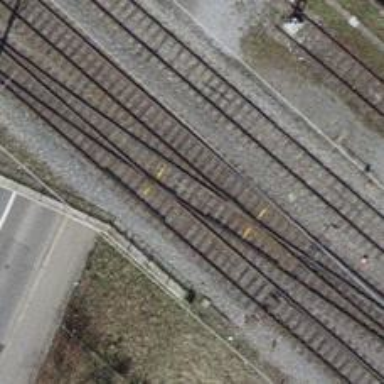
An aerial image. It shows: Railway with electrified contact lines.